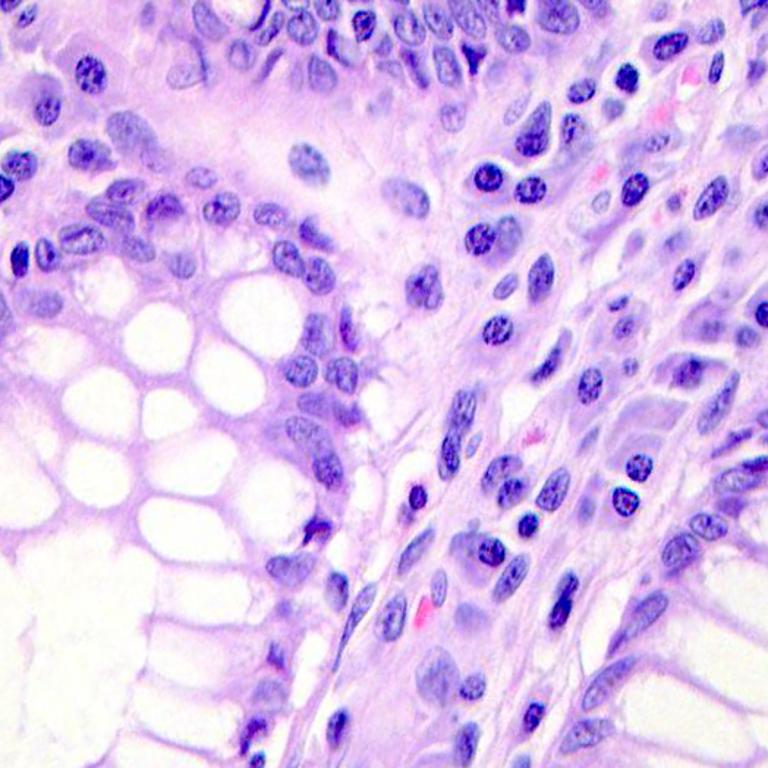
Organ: colon
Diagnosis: benign